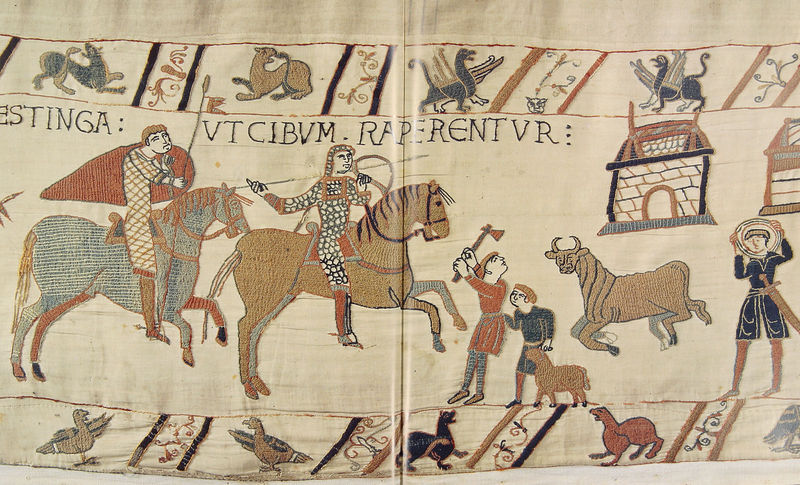
Titel: Teppich von Bayeux
Institution: Bayeux, Städtisches Museum
Schlagwörter: angriff, blau, kampf, vogel, weiß, gelb, menschen, braun, bunt, kariert, szene, haus, hund, hunde, rot, tiere, tuch, teppich, horn, kühe, vögel, stickerei, stoff, saum, blatt, kinder, pferd, pferde, reiter, hufe, schrift, bogen, dorf, kuh, rind, enten, gewalt, krieg, schlacht, inschrift, faden, bauer, schild, schaf, schwert, waffen, waffe, ritter, darstellung, rüstung, sieg, axt, mittelalter, fabelwesen, lanzen, löwe, speer, gestickt, textil, ochse, ochsen, stier, hacke, latein, bevölkerung, phönix, sticherei, otter, schiöd, kamo, vogwl, scheoft, langzen